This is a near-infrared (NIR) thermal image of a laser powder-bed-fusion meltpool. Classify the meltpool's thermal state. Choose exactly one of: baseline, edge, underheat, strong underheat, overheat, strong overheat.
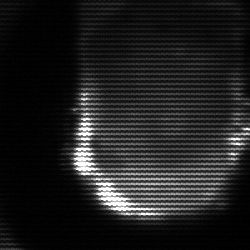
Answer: baseline